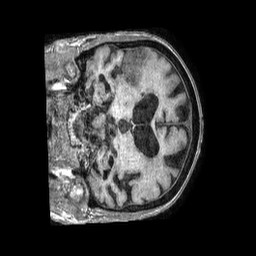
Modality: T1w
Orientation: coronal
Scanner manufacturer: philips
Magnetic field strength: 1.5 T
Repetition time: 0.007851 s
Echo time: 0.003591 s